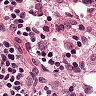
Metastatic tissue present: no